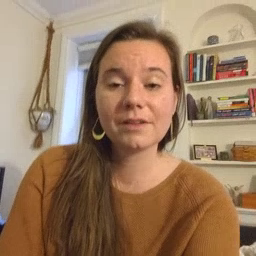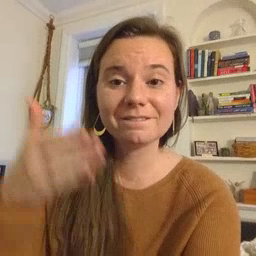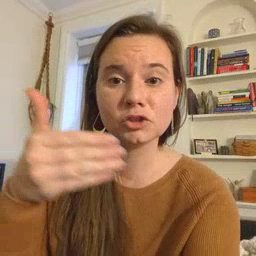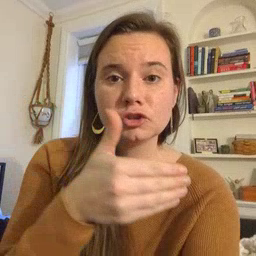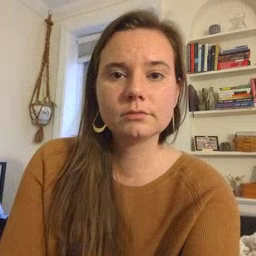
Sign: fish